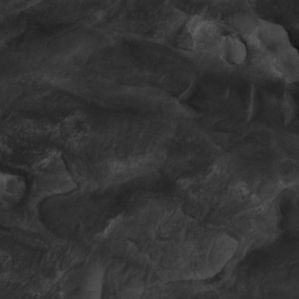
Label: non_frost